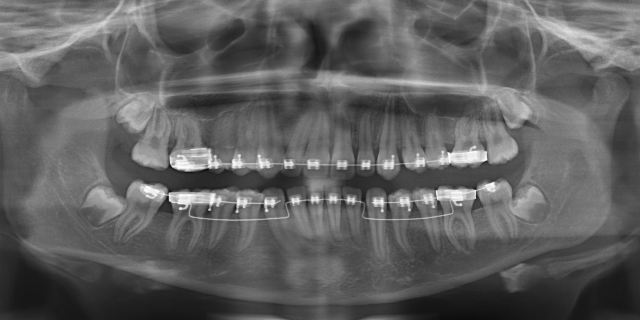
adult